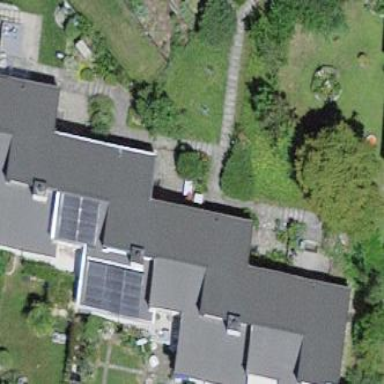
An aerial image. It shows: Residential building.